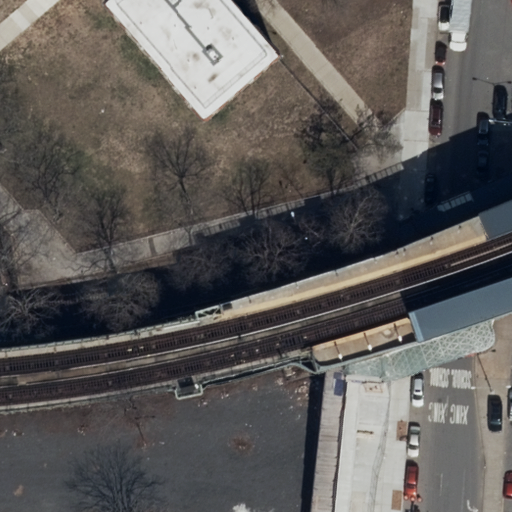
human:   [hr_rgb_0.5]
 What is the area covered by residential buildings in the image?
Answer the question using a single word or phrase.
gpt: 1231m2

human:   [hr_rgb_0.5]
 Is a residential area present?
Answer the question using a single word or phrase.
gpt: yes

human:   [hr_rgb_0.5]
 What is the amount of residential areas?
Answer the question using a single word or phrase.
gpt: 1

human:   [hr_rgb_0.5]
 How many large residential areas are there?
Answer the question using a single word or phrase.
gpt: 0

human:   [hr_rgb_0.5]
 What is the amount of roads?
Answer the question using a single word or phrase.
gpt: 1

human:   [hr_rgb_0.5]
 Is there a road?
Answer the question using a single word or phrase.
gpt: yes

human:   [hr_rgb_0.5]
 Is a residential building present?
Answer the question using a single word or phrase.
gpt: yes

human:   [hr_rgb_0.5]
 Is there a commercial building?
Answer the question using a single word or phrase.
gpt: no

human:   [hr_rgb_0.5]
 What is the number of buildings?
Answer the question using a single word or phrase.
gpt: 1

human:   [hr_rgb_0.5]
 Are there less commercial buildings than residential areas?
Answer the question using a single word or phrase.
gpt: yes

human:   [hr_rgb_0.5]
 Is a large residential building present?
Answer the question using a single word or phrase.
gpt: yes

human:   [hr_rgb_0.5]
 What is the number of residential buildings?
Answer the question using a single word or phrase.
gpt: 1

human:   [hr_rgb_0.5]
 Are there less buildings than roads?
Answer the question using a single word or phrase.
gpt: no

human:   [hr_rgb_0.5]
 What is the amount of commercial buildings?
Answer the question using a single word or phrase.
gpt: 0

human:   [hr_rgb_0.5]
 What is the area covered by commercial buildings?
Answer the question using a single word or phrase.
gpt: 0m2

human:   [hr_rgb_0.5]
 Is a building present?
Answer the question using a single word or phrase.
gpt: yes

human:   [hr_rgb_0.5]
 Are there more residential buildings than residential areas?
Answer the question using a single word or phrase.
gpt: no

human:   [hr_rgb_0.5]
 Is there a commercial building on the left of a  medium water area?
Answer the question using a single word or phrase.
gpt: no

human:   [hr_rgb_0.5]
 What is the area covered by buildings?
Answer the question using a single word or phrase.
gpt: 1231m2

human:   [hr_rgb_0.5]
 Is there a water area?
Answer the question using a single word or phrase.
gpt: no

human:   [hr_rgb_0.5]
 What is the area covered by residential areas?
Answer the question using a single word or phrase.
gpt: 477m2

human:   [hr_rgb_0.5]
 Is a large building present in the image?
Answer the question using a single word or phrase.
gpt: yes

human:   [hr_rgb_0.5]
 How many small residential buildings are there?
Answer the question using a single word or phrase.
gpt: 0

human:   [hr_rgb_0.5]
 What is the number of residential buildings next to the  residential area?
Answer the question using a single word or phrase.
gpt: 1

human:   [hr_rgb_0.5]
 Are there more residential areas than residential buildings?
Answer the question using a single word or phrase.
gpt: no

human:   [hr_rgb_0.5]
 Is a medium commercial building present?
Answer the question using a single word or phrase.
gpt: no

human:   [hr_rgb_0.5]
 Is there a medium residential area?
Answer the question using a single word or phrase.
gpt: yes

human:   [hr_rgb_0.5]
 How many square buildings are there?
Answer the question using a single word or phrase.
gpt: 0

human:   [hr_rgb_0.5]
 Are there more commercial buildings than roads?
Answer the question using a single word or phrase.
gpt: no

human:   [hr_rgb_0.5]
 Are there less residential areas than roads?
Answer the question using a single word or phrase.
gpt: no

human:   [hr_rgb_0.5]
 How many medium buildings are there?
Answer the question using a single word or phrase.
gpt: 0

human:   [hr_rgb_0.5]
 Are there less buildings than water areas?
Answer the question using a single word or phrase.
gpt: no

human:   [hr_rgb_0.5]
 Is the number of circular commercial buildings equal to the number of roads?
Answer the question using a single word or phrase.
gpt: no

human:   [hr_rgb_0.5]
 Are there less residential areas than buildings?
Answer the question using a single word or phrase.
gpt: no

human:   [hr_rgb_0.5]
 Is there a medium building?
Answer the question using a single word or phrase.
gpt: no

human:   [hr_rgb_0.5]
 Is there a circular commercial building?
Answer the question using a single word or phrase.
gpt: no

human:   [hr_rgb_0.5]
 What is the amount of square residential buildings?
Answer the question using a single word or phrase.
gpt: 0

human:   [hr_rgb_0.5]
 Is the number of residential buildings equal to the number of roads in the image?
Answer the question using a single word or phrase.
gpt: yes

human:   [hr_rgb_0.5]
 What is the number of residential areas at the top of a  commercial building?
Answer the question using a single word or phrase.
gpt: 0

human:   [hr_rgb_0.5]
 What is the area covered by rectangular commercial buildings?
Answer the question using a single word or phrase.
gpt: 0m2

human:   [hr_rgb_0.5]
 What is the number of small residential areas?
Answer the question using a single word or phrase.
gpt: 0

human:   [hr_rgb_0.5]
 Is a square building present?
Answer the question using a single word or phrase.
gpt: no

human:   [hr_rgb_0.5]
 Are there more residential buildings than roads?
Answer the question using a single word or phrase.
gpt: no

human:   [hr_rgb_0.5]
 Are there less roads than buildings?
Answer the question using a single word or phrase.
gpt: no

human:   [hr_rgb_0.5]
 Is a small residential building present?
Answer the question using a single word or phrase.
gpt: no

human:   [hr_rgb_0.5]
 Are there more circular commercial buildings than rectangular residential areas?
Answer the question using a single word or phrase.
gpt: no

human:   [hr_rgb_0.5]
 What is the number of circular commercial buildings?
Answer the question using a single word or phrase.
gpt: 0

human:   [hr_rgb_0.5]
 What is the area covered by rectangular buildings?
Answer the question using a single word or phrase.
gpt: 0m2

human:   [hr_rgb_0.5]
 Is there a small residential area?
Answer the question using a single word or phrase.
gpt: no

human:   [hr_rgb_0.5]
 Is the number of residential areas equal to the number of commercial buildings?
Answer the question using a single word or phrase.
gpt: no

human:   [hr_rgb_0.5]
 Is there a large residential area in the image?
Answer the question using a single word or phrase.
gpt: no

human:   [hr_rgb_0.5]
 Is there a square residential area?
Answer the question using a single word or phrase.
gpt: no

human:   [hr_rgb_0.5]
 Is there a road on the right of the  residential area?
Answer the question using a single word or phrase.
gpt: no

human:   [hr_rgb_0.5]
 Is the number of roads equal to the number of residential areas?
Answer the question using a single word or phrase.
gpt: yes

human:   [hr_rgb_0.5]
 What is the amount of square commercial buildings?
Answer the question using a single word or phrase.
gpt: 0

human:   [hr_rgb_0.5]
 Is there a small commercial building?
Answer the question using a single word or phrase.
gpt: no

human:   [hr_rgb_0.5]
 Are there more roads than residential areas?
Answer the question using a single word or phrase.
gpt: no

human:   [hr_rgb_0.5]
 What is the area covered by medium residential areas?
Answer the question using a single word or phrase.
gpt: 477m2

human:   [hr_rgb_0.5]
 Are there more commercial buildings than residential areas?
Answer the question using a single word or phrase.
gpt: no

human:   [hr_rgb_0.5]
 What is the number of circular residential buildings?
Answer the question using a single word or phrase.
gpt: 0

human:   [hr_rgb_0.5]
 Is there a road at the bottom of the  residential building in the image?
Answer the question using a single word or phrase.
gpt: yes

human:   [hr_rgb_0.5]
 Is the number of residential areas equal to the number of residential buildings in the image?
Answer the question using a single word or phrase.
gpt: yes

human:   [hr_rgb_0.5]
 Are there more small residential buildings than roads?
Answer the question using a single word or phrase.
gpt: no

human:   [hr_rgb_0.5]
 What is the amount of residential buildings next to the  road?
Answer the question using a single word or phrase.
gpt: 1